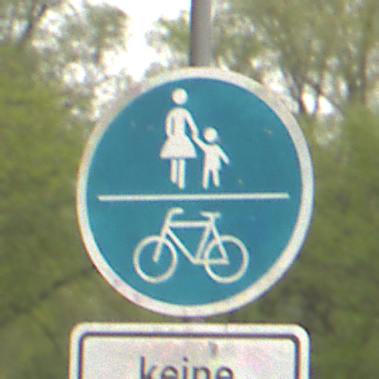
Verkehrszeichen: GemeinsamerGehUndRadweg
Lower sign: HinweisDurchVerbaleAngabe4
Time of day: MorningAfternoon
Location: Outdoor (Nature)
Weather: Overcast
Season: NotSpecified
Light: Natural